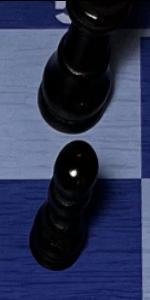
Label: Pawn_Black